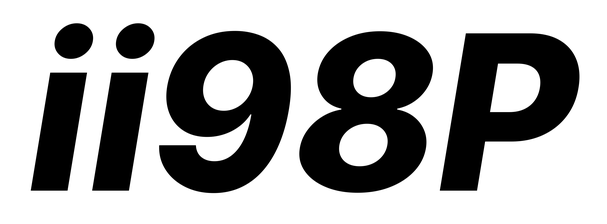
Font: Inter-Italic_ExtraBold_Italic